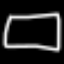
Label: square